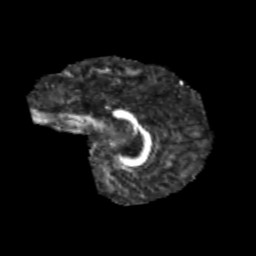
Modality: FA
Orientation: sagittal
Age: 12
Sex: male
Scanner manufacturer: siemens
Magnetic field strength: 3 T
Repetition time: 3.8 s
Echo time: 0.07 s